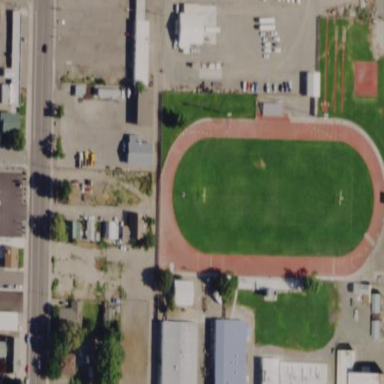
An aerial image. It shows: American football pitch.